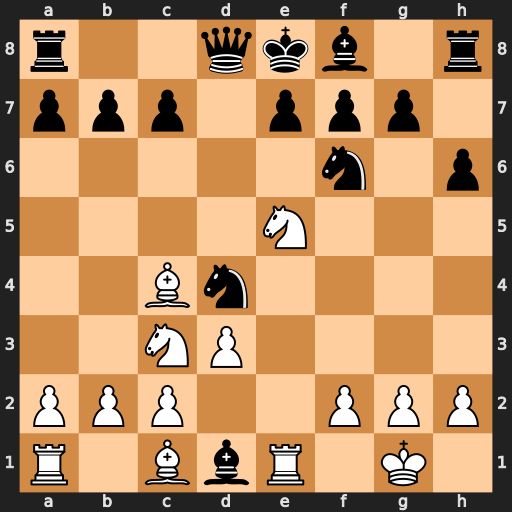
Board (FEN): r2qkb1r/ppp1ppp1/5n1p/4N3/2Bn4/2NP4/PPP2PPP/R1BbR1K1
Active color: w
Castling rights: kq
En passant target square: -
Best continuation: Bxf7#